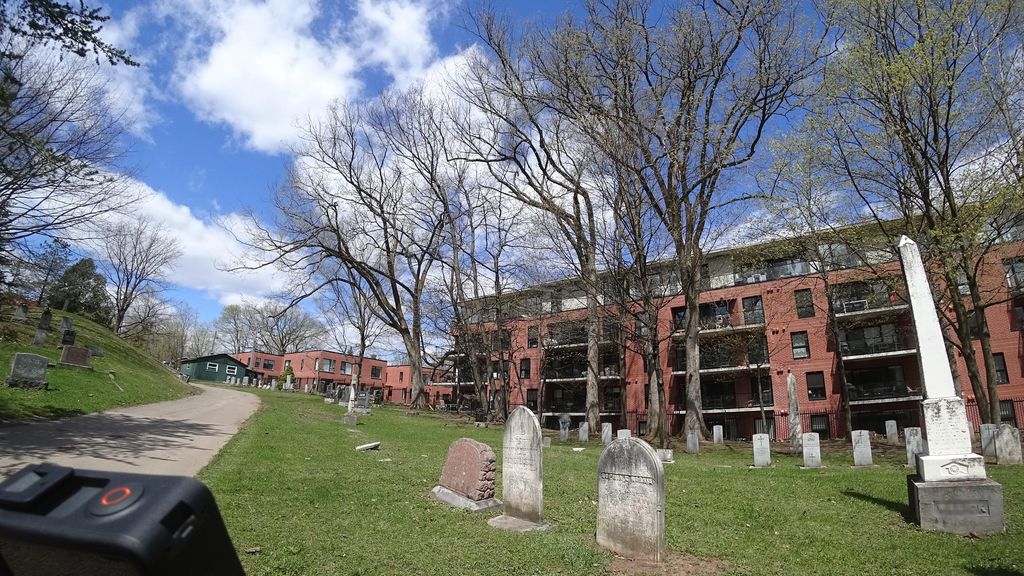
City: quebec_city